Question: I'm trying to scrape data from this <URL>:

I am having trouble identifying the correct "class" to use and also not sure of which functions can be leveraged to target the specific values I'm trying to keep.
Any guidance would be greatly appreciated.
Code that I have:
'''
Public Sub Selected()
Dim ie As SHDocVw.InternetExplorer
Set ie = New SHDocVw.InternetExplorer
With ie
.Visible = True
.Navigate2 "https://www.castorama.ru/building-materials/building-dry-materials-and-primers"
While .Busy Or .readyState <> 4: DoEvents: Wend
.document.getElementsByClassName("store-switcher__current-store-i").querySelector("[shop='Voronezh']").Click
Stop
End With
End Sub
'''
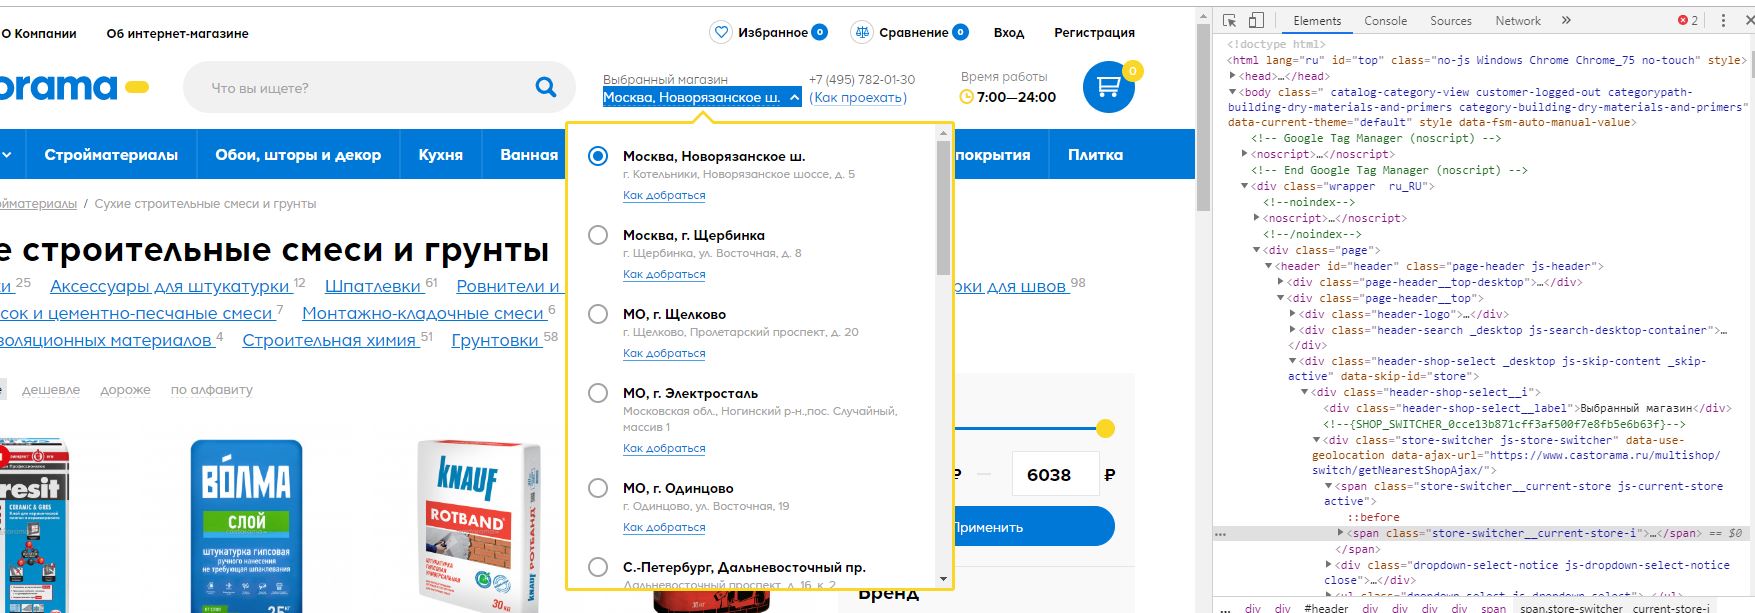
Answer: If you examine the HTML of the page you will see each shop has its own 'data-id' attribute value. You can select and click the appropriate shop name node by the value of this attribute:
'''
Option Explicit
Public Sub MakeShopSelection()
Dim ie As SHDocVw.InternetExplorer
Set ie = New SHDocVw.InternetExplorer
With ie
.Visible = True
.navigate2 "https://www.castorama.ru/building-materials/building-dry-materials-and-primers"
While .Busy Or .readyState <> 4: DoEvents: Wend
.document.querySelector("[data-id='36']").Click
While .Busy Or .readyState <> 4: DoEvents: Wend
Stop
.Quit
End With
End Sub
'''
---
The following will list the ids for you:
'''
Option Explicit
Public Sub ListIds()
Dim ie As SHDocVw.InternetExplorer, idDict As Object, shopNames As Object
Set ie = New SHDocVw.InternetExplorer
Set idDict = CreateObject("Scripting.Dictionary")
With ie
.Visible = True
.navigate2 "https://www.castorama.ru/building-materials/building-dry-materials-and-primers"
While .Busy Or .readyState <> 4: DoEvents: Wend
Dim i As Long
With .document
Set shopNames = .querySelectorAll(".shop__name")
For i = 0 To shopNames.Length - 1
idDict(Trim$(shopNames.Item(i).innertext)) = shopNames.Item(i).getAttribute("data-id")
Next
End With
With ThisWorkbook.Worksheets("Sheet1")
.Cells(1, 1).Resize(idDict.Count, 1) = Application.Transpose(idDict.keys)
.Cells(1, 2).Resize(idDict.Count, 1) = Application.Transpose(idDict.items)
End With
.Quit
End With
End Sub
'''